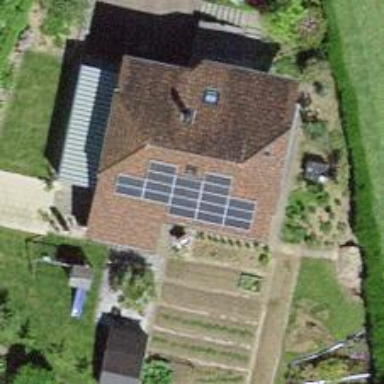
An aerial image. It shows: Solar power generator using photovoltaic panels.